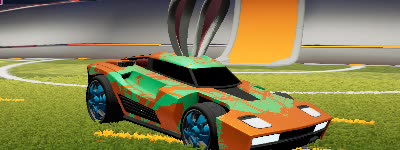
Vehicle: breakout